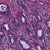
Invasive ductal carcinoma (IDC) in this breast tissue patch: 1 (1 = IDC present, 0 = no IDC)